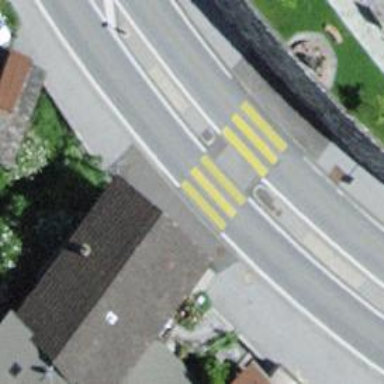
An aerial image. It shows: Marked pedestrian crossing with zebra designation and central island.